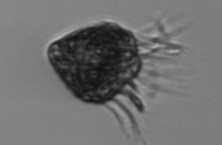
Label: Strombidium_morphotype2